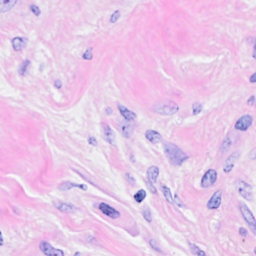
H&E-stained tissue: Breast